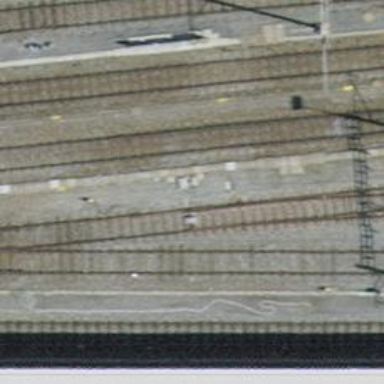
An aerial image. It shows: Railway switch.